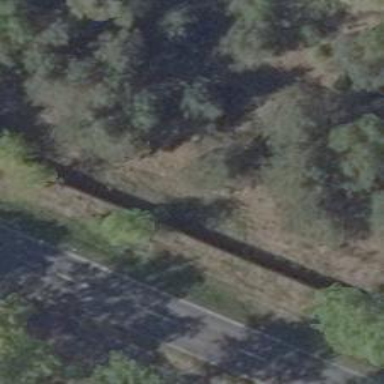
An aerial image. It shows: Path with grass surface. The track type is grade 5.